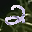
Label: 2